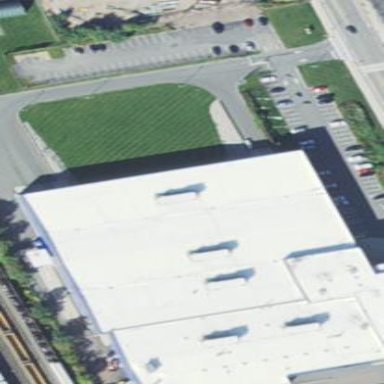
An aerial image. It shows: Industrial bus depot.